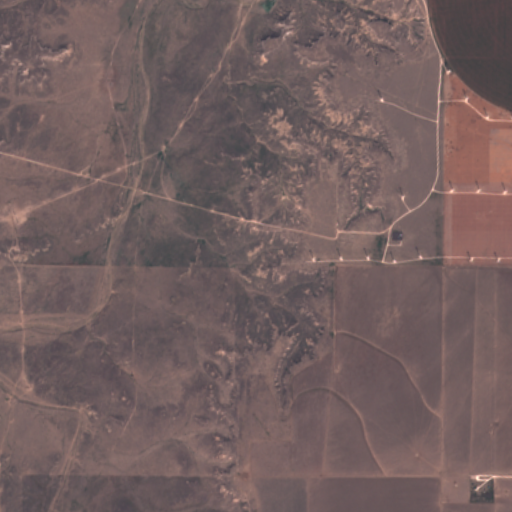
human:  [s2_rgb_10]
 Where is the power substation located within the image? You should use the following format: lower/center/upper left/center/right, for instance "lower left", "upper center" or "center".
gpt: The power substation is located in the center right of the image.
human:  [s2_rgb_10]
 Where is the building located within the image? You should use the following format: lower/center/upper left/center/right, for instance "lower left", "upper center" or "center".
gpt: The building is located in the lower right of the image.
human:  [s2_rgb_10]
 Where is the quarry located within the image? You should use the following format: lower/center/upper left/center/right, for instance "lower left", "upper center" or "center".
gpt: There is no quarry in the image.